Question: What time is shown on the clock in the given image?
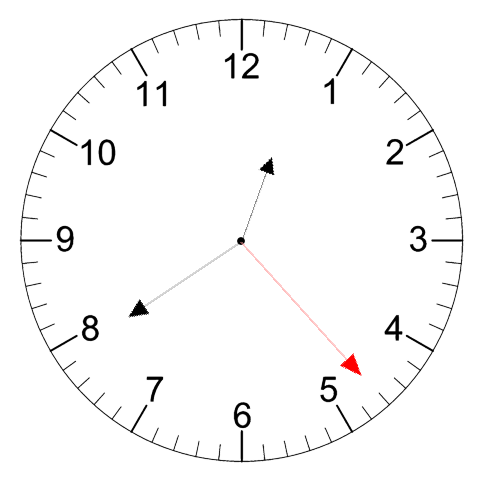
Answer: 12:39:23